Question: I am creating dynamically views in layout according to project requirements. Sequence of views are coming from json .when i click on edit text then timepicker function called for setting time in edit text ,but when i set the edit text value then its gives the id of last created edit text.
here is my code:-
'''
for (i = 0; i < alist_interface_type.size(); i++) {
if(alist_interface_type.get(i).equals("textbox")) {
LinearLayout lLayout = new LinearLayout(getActivity());
lLayout.setOrientation(LinearLayout.VERTICAL);
lLayout.setPadding(5, 5, 5, 5);
lLayout.setBackgroundColor(Color.parseColor("#E0E0E0"));
label = new TextView(getActivity());
label.setText(example.get(i));
label.setTextSize(16);
label.setTextColor((Color.parseColor("#01c534")));
label.setPadding(5, 5, 5, 5);
et = new EditText(getActivity());
et.setSingleLine(true);
et.setId(i);
et.setTextSize(18);
et.setPadding(5, 5, 5, 5);
if (!data_type.get(i).toString().equals("text")) {
InputFilter[] filters = new InputFilter[1];
filters[0] = new InputFilter.LengthFilter(Integer.parseInt(data_type.get(i).toString()));
et.setFilters(filters);
}
LinearLayout.LayoutParams lp = new LinearLayout.LayoutParams(
LayoutParams.MATCH_PARENT,
LayoutParams.WRAP_CONTENT);
lLayout.addView(label, lp);
lLayout.addView(et, lp);
ll.addView(lLayout);
lp.setMargins(5, 0, 5, 5);
lLayout.setLayoutParams(lp);
alist_id.add(i);
alist_views.add("EditText");
}
else if (alist_interface_type.get(i).equals("time") {
LinearLayout lLayout = new LinearLayout(getActivity());
lLayout.setOrientation(LinearLayout.VERTICAL);
lLayout.setPadding(5, 5, 5, 5);
lLayout.setBackgroundColor(Color.parseColor("#E0E0E0"));
label = new TextView(getActivity());
label.setText(example.get(i));
label.setTextSize(16);
label.setTextColor((Color.parseColor("#01c534")));
label.setPadding(5, 5, 5, 5);
et2 = new EditText(getActivity())
{
public boolean getDefaultEditable() {
return false;
}
};
et2.setSingleLine(true);
et2.setId(i);
et2.setTextSize(18);
Log.d("edit text cliked", ""+i);
et2.setText(pref.getString(alist_Label_name.get(i),""));
et2.setPadding(5, 5, 5, 5);
if (!data_type.get(i).toString().equals("text")) {
InputFilter[] filters = new InputFilter[1];
filters[0] = new InputFilter.LengthFilter(Integer.parseInt(data_type.get(i).toString()));
et2.setFilters(filters);
}
LinearLayout.LayoutParams lp = new LinearLayout.LayoutParams(
LayoutParams.MATCH_PARENT,
LayoutParams.WRAP_CONTENT);
lLayout.addView(label, lp);
lLayout.addView(et2, lp);
lp.setMargins(5, 0, 5, 5);
lLayout.setLayoutParams(lp);
ll.addView(lLayout);
alist_id.add(i);
alist_views.add("time");
et2.setOnClickListener(new OnClickListener() {
@Override
public void onClick(View v) {
// TODO Auto-generated method stub
Log.d("id of edit text", ""+et2.getId());
timePicker();
}
});
}
}
'''
In this code alist_interface_type is arraylist that containing my views.If this list contains "time" then create edit text and click on edit text call time picker method for selecting time and set to edit text.I am giving the value of i to id of edit text.On click of edit text it doesn't give the id of particular clicked edit text to set the value .

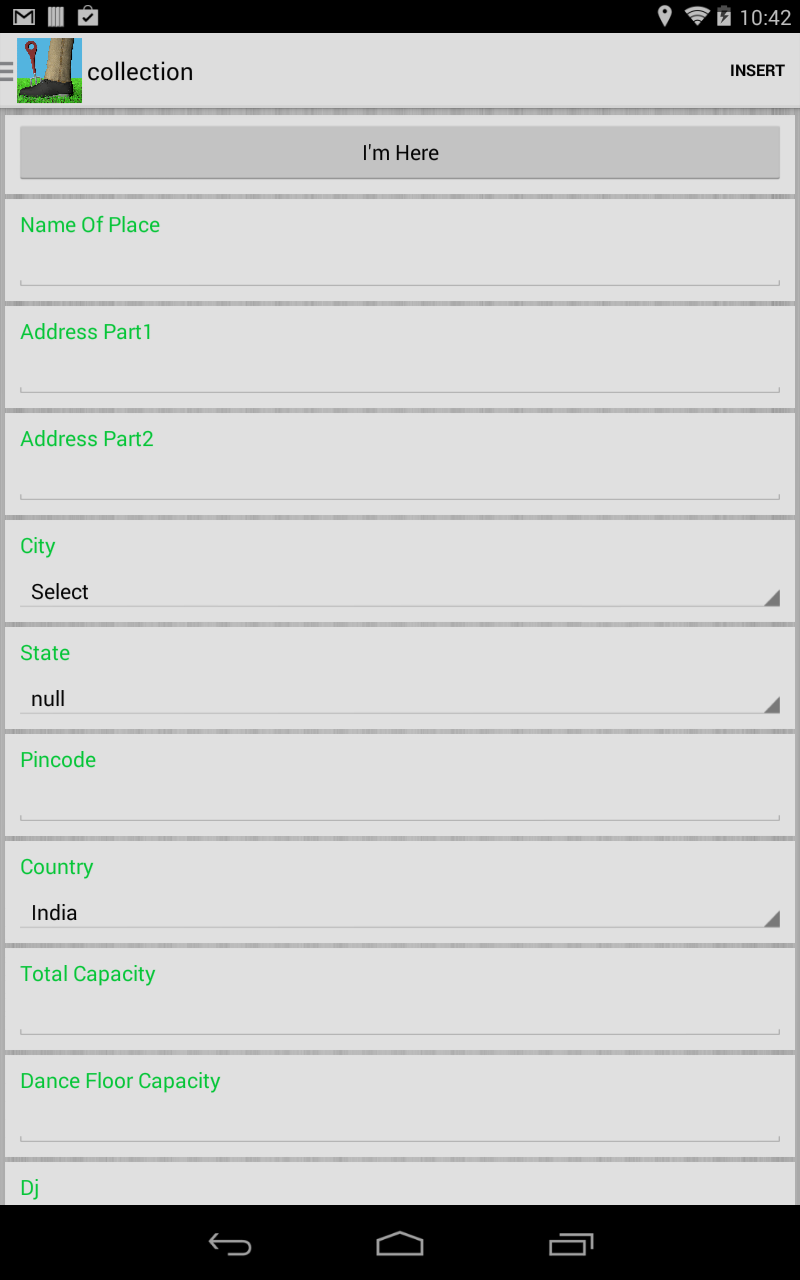
Answer: '''
// try this way,hope this will help you...
et2.setTag(et2.getId());
et2.setOnClickListener(new OnClickListener() {
@Override
public void onClick(final View v) {
// TODO Auto-generated method stub
Log.d("id of edit text", ""+et2.getId());
timePicker(new OnTimeSelected(){
public void onSelect(String time){
((EditText)v.getTag()).setText(time);
}
});
}
});
interface OnTimeSelected{
public void onSelect(String time);
}
'''